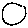
Label: circle